Question: I use stored procedure to get paged list and this is my method:
'''
using(SqlConnection conn = new SqlConnection(_connectionString)) {
using(SqlCommand cmd = new SqlCommand("[GetPagedSP]", conn)) {
cmd.CommandType = System.Data.CommandType.StoredProcedure;
//Passing Parameters
**Update**
SqlParameter spCreationDate = new SqlParameter("@CreationDate_9", CreationDate);
spCreationDate.IsNullable = true;
cmd.Parameters.Add(spCreationDate);
// ........
//Finished Passing Parameters
conn.Open();
SqlDataReader dr = cmd.ExecuteReader();
while(dr.Read()) {
//Get Values
}
conn.Close();
}
}
'''
And this is my stored procedure command:
'''
CREATE TABLE #PagingTemp (
[RowId] [bigint] IDENTITY(1,1) NOT NULL,
[RecordId] [bigint]
);
INSERT INTO [#PagingTemp] ([RecordId])
SELECT [CAR].[Id]
FROM [Article] AS [CAR] ;
SELECT [CAR].*
FROM [Collections].[Article] AS [CAR]
INNER JOIN [#PagingTemp] AS [PT] ON [CAR].[Id] = [PT].[RecordId]
WHERE [PT].[RowId] BETWEEN 1 AND 50;
'''
When I run the query in SQL every thing is fine, But in .NET I have an exception on this line:
'SqlDataReader dr = cmd.ExecuteReader();'
and the exception is:
> System.Data.SqlTypes.SqlTypeException was unhandled by user code
Message=SqlDateTime overflow. Must be between 1/1/1753 12:00:00 AM and 12/31/9999 11:59:59 PM.
Source=System.Data
The example of run Query in SQL:

That's so weird I don't understand what happened?
I don't have any 'datetime' value that be bigger than '12/31/9999' or less than '1/1/1753'
I just have some Nullable datetime values with null value in database.
what do you think? where is the problem?
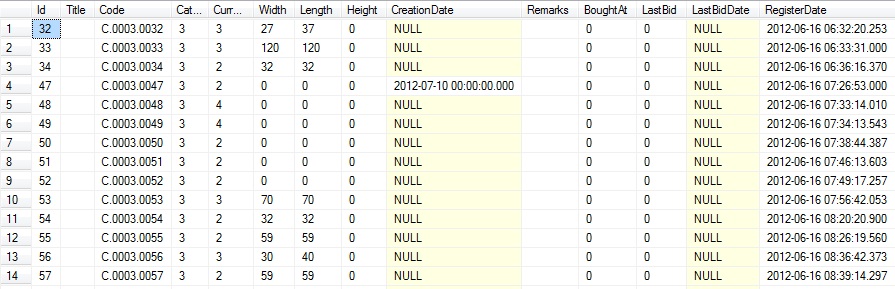
Answer: As 'Gavin' And 'Nikola Markovinovic' mentioned in comments in select command when you passed the 'DateTime' type parameter need to check the parameter value is in correct range or not ('1/1/1753 to 12/31/9999')? I pass a 'Nullable DateTime' parameter and I thought the value of that is null, also I never use this parameter in the query in this case, so the null value is correct and the use of parameter in command is not important, when I check again I found that the value of parameter is not null and is '1/1/0001'. another solution is use 'DATATIME2' type in 'SQL' that support all range of 'DateTime' which .Net supports.